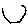
Label: hexagon